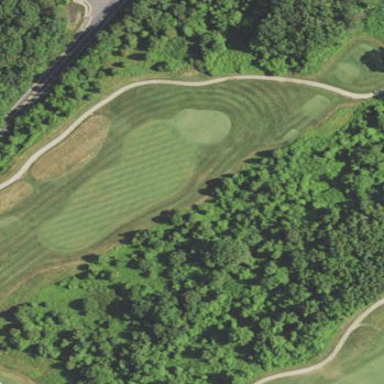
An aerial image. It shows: Golf fairway surrounded by grass.